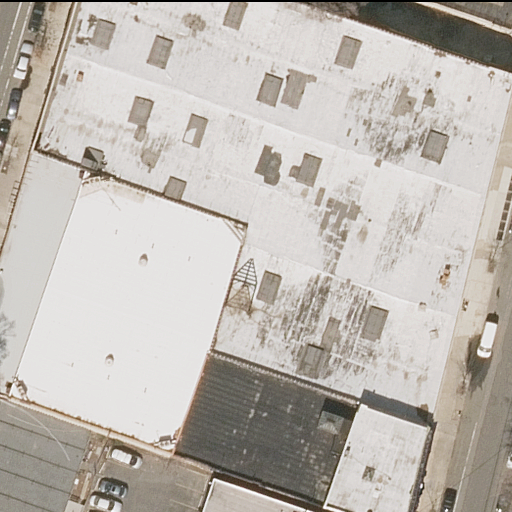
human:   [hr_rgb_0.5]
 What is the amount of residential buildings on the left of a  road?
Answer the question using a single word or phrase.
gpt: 4

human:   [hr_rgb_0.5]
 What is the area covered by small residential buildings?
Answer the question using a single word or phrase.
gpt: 34m2

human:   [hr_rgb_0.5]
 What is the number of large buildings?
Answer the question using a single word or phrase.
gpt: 2

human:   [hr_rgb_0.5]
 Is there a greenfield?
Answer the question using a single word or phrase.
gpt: no

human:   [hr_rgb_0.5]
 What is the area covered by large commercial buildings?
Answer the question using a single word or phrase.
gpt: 0m2

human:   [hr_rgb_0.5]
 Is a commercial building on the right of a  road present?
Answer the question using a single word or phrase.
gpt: no

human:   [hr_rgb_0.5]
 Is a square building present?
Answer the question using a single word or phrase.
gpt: no

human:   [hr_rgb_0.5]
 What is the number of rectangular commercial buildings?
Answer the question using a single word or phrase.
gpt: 0

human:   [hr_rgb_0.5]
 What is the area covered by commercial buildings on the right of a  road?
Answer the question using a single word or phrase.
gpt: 0m2

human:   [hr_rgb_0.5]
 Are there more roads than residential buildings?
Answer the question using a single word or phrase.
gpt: no

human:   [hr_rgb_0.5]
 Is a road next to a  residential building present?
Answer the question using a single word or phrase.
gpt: yes

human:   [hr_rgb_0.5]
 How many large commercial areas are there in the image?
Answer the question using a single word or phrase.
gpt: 0

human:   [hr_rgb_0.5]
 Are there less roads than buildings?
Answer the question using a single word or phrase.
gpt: yes

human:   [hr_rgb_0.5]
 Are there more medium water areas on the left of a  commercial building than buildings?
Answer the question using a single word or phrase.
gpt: no

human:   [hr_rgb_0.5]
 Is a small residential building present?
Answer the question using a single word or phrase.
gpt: yes

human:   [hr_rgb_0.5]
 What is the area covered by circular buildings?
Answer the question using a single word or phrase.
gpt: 0m2

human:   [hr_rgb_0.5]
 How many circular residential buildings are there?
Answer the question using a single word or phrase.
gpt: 0

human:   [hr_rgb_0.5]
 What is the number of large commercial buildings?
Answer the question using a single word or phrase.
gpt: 0

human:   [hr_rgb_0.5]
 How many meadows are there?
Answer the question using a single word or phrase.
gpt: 0

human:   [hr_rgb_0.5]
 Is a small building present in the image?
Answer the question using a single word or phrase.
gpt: yes

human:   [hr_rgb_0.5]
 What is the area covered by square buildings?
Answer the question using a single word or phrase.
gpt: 0m2

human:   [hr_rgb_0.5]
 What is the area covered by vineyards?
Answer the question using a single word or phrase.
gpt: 0m2

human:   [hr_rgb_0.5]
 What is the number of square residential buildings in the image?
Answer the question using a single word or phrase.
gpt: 0

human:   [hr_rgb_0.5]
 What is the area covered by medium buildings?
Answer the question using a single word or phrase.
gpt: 168m2

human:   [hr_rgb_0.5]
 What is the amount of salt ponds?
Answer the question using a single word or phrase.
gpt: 0

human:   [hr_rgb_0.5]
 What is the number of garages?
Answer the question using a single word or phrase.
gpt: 0

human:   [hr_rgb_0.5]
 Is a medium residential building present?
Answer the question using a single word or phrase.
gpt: yes

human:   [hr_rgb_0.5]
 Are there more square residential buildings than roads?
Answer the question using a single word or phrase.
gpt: no

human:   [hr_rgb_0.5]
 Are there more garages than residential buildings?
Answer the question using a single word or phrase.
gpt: no

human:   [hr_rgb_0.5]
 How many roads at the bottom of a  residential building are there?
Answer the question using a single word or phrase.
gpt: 1

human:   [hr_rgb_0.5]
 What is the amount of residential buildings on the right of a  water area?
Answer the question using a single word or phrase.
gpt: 0

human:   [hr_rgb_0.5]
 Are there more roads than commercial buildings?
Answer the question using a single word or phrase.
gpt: yes

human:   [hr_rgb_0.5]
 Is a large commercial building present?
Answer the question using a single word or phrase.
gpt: no

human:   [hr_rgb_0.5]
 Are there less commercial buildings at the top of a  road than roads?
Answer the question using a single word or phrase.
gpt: yes

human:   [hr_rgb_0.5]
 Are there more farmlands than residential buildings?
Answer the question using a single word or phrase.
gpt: no

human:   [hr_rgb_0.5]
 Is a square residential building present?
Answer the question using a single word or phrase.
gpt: no